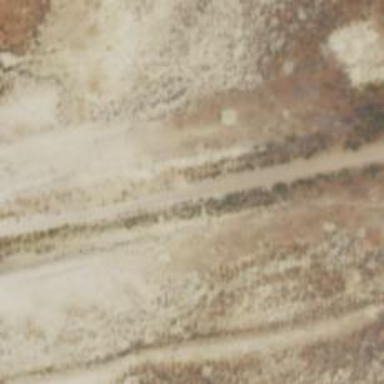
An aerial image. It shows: Abandoned railway track.